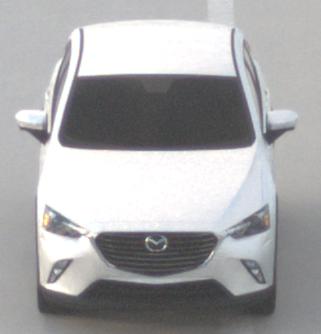
Make: Mazda
Model: CX-3 SKYACTIV-G 120
Detailed model: CX-3 (DK)
Model produced from: 2015/06
Model produced until: 2018/06
Doors: 5
Color: white
Road condition: dry road
Daytime: sunrise or sunset
Contrast: low contrast